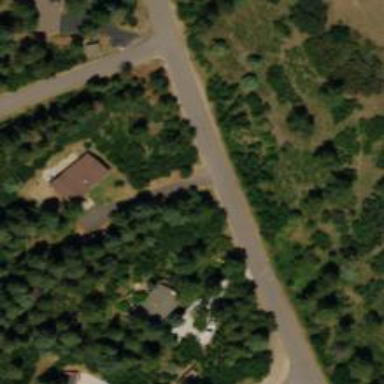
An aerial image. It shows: Driveway.